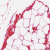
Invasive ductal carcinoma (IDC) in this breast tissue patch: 0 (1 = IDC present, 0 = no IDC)